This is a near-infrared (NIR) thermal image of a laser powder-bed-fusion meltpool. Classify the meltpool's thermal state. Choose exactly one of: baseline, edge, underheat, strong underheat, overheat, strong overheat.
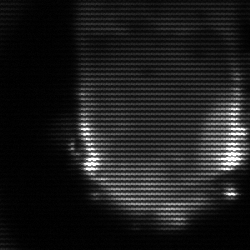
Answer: baseline